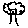
Label: tree